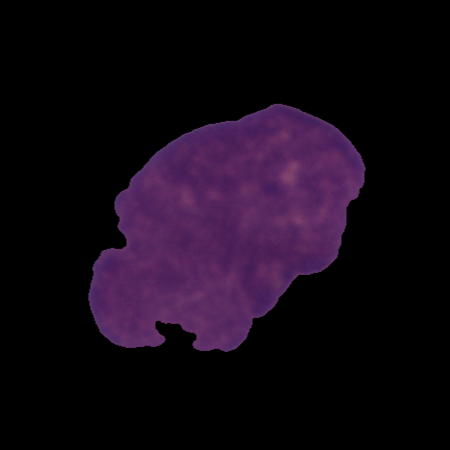
Label: cancer